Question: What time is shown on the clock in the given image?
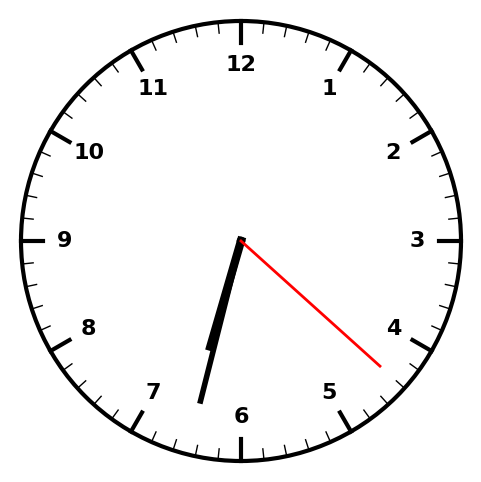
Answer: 06:32:22